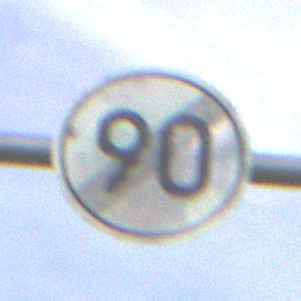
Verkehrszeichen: EndeGeschwindigkeit90
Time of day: MorningAfternoon
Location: Outdoor (Suburban)
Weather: PartlyCloudy
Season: NotSpecified
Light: Natural